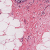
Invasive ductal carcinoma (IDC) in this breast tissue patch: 0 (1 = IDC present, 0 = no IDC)